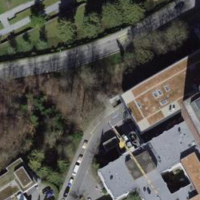
EUNIS habitat code: 55
Species observed at this site:
Corvus corone
Turdus philomelos
Fagus sylvatica
Dendrocopos major
Chroicocephalus ridibundus
Poecile palustris
Phylloscopus collybita
Larus michahellis
Cygnus olor
Ardea alba
Erithacus rubecula
Pica pica
Sitta europaea
Garrulus glandarius
Columba livia
Picus viridis
Periparus ater
Cyanistes caeruleus
Corylus avellana
Anas platyrhynchos
Sturnus vulgaris
Chloris chloris
Troglodytes troglodytes
Aythya fuligula
Fringilla coelebs
Passer domesticus
Coloeus monedula
Passer montanus
Turdus merula
Carduelis carduelis
Columba palumbus
Parus major
Mergus merganser
Milvus milvus
Milvus migrans
Regulus regulus
Motacilla alba